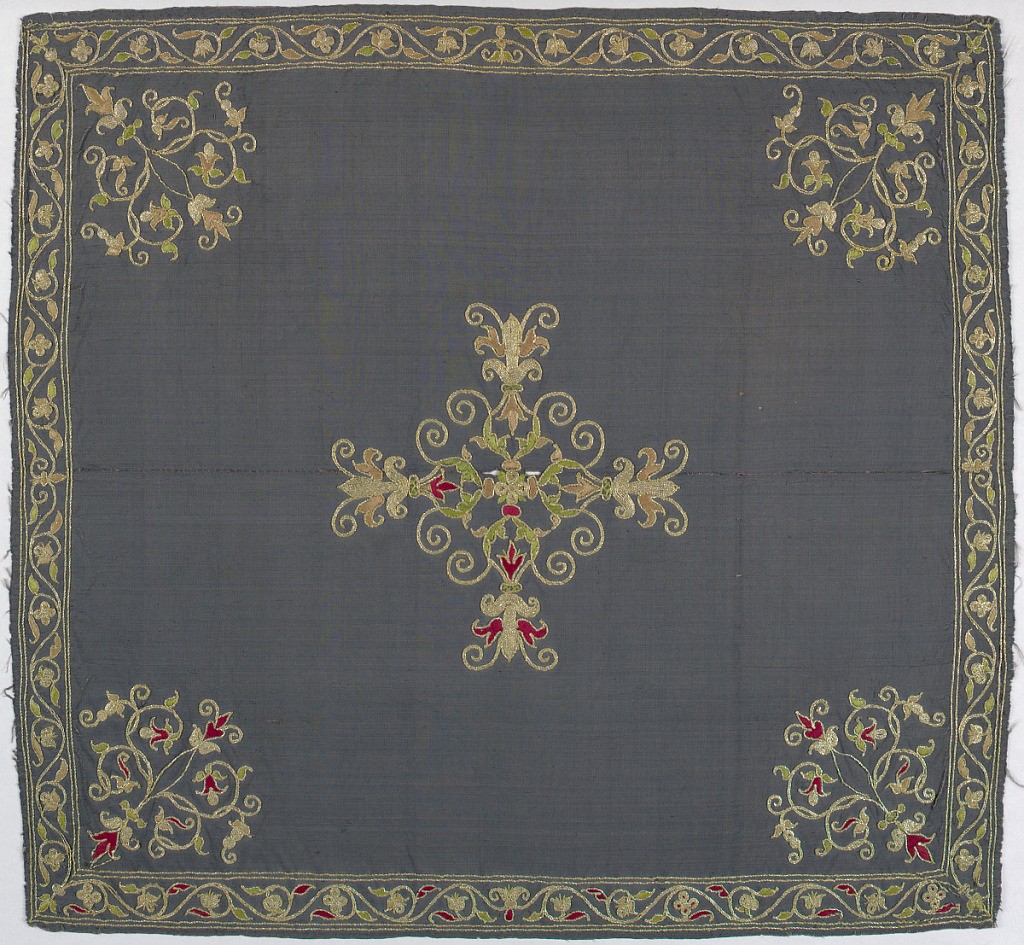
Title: Chalice cover
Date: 16th–17th century
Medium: silk, metallic thread Technique: satin stitch embroidery
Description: Faded purple ribbed silk ground embroidered in colored silk and metallic thread. Central design shows a cruciform composed of conventionalized flowerheads in profile and S-forms of foliage. Cover design of symmetrical delicately curving vine and flower. Narrow border of similar small scale design. Red, pale green and peach-colored silks.